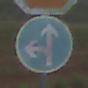
Verkehrszeichen: VorgeschriebeneFahrtrichtungGeradeausOderLinks
Zusatzzeichen oben: Stop
Umgebung: Outdoor, Nature
Tageszeit: Midday
Wetter: PartlyCloudy
Licht: Natural
Jahreszeit: NotSpecified
Kontrast: LowContrast